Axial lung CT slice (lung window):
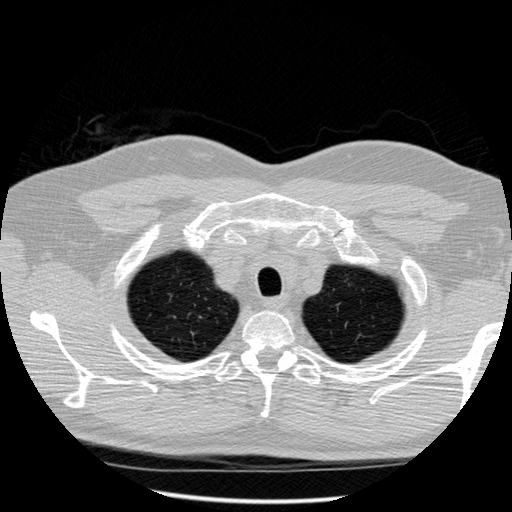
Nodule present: no